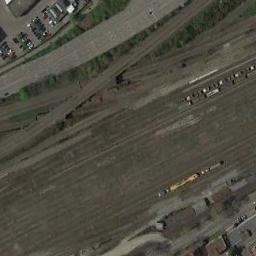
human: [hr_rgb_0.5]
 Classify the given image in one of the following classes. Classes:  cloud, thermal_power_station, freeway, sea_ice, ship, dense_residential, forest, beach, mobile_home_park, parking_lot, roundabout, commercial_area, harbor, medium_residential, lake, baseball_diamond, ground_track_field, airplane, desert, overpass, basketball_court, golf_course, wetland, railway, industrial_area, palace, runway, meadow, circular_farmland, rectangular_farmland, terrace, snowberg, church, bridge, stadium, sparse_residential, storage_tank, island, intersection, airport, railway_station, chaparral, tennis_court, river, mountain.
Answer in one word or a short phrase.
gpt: railway